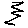
Label: zigzag